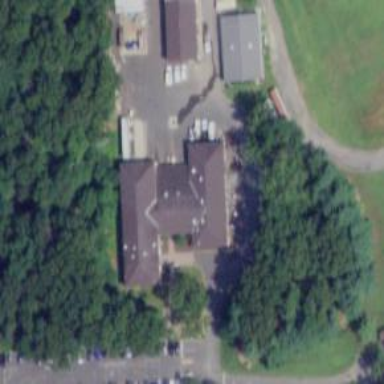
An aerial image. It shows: College building.